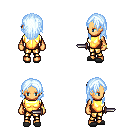
a pixel art fantasy rpg character, female body template, human, tanned skin, gold chest armor, gold greaves, white cyan long hairstyle, bracelets, gray slippers, dagger, four views (front, back, left, right), 2x2 character sprite sheet, small pixel art, hard edges, no anti-aliasing